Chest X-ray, PA view. Patient: 58 years old, sex F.
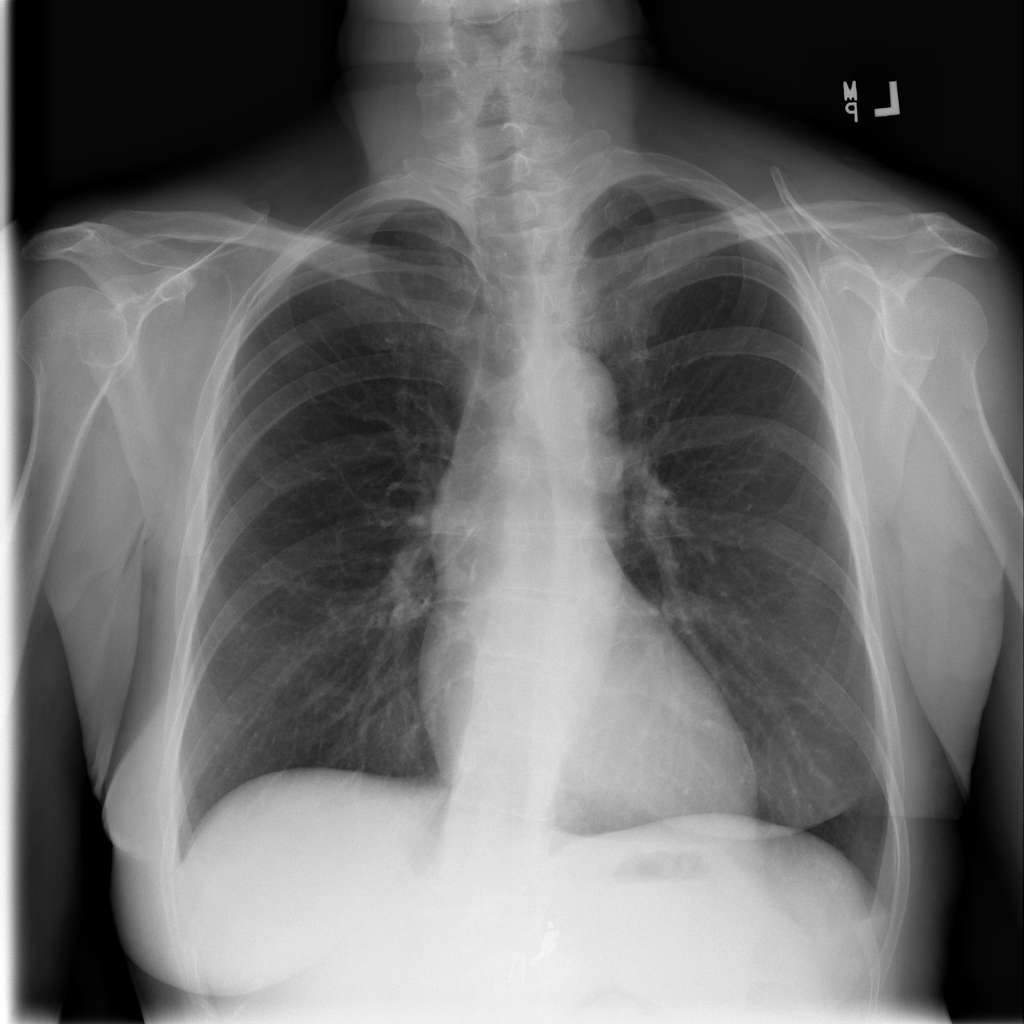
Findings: No Finding